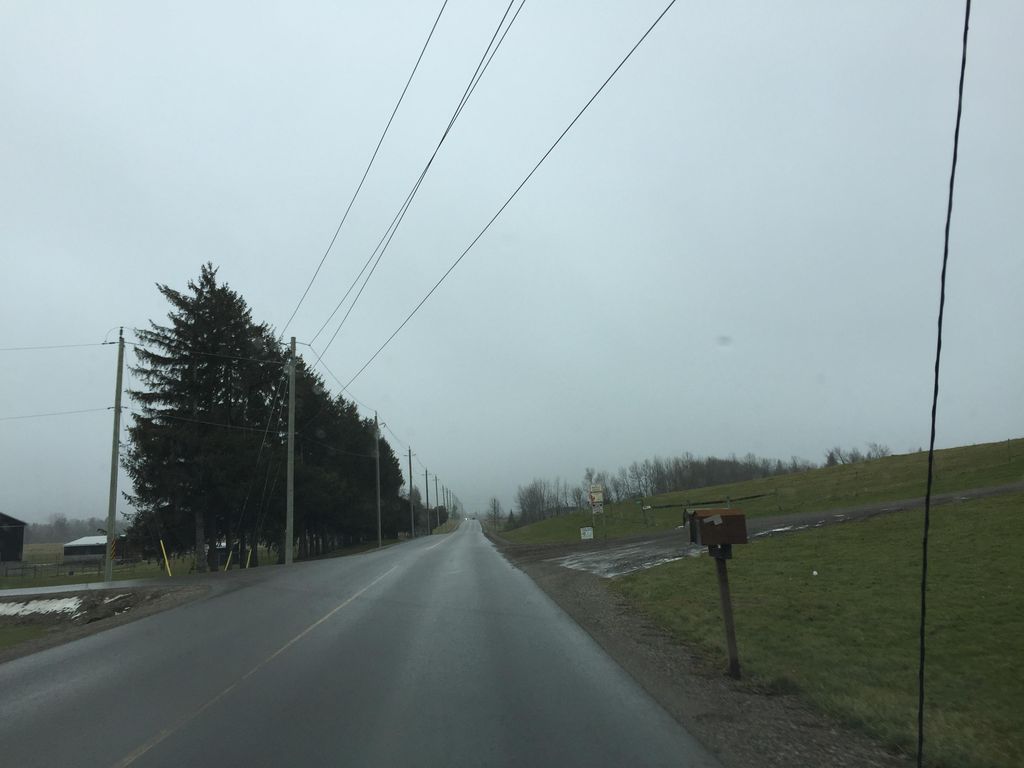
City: kitchener-waterloo